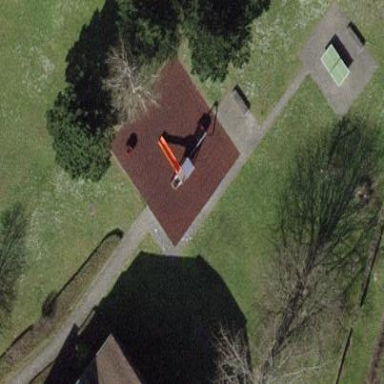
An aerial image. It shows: Playground area for leisure activities on the land.